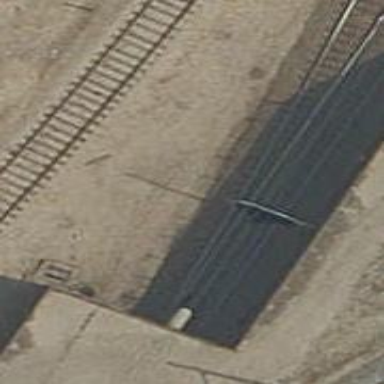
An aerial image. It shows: Railway track with contact line for electrification.